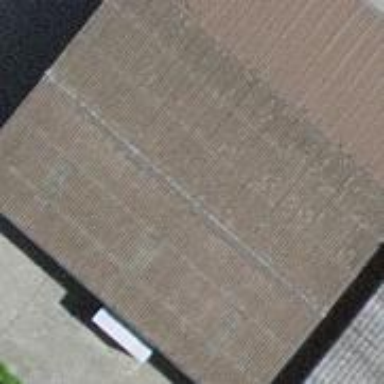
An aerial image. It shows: Warehouse building.